【题型】选择题　【知识点】立体几何　【难度】medium
用一个平面去截正方体，不可能截得的是以下平面图形中的（ \quad ）

A. 正三角形 \qquad\qquad B. 梯形 \qquad\qquad C. 直角三角形 \qquad\qquad D. 矩形
【解答】
【答案】 C

【分析】 根据题意，结合正方体的几何结构特征，以及正方体截面的性质，逐项分析判断，即可求解.

【详解】 对于 A 中，在正方体 $ABCD - A_1B_1C_1D_1$ 中，连接 $AB_1, B_1D_1, AD_1$，

此时截面 $\triangle AB_1D_1$ 为等边三角形，所以 A 不符合题意；

对于 B 中，取 $AD, AB$ 的中点分别为 $E, F$，连接 $EF, B_1F, D_1E, BD$，

可得 $EF \parallel BD, EF = \frac{1}{2}BD$，且 $BD \parallel B_1D_1, BD = B_1D_1$，所以 $EF \parallel B_1D_1, EF = \frac{1}{2}B_1D_1$，

所以截面 $B_1D_1EF$ 为等腰梯形，所以 B 不符合题意；

对于 D 中，在正方体 $ABCD - A_1B_1C_1D_1$ 中，截面 $BDD_1B_1$ 为矩形，所以 D 不符合题意；

对于 C 中，在 $A_1B_1, A_1D_1, AA_1$ 分别取点 $M, N, G$，设 $A_1M = a, A_1N = b, A_1G = c$，

可得 $MN = \sqrt{a^2 + b^2}, MG = \sqrt{a^2 + c^2}, NG = \sqrt{b^2 + c^2}$，

则 $\cos \angle NMG = \frac{MN^2 + MG^2 - NG^2}{2MN \cdot MG} = \frac{a^2}{\sqrt{a^2+b^2} \cdot \sqrt{a^2+c^2}} > 0$，

同理可得：$\cos \angle MNG > 0, \cos \angle MGN > 0$，所以 $\angle NMG, \angle MNG, \angle MGN$ 均为锐角，

所以截面 $\triangle MNG$ 为锐角三角形，所以 C 符合题意.

故选：C.

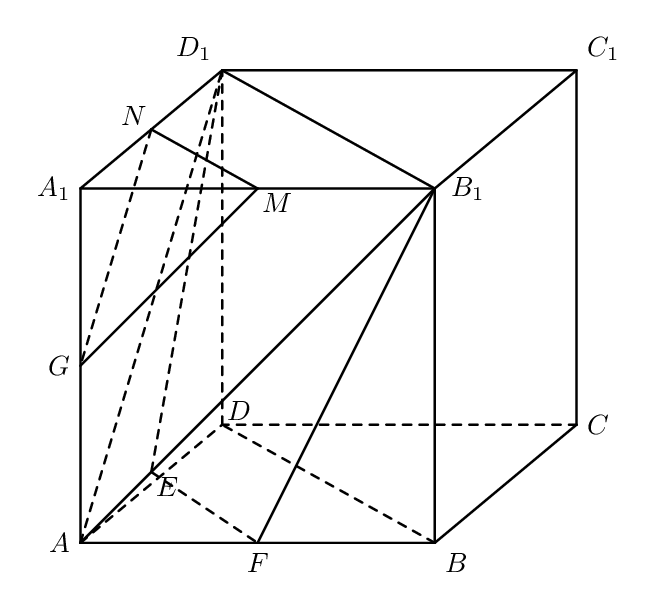